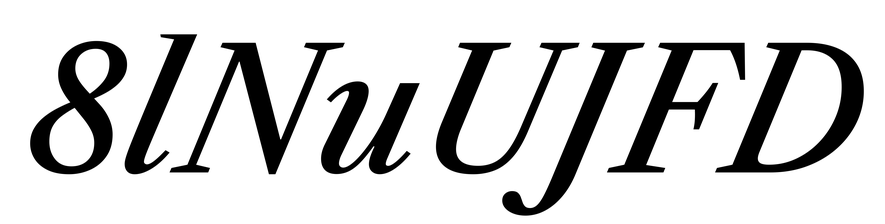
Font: LibreCaslonText-Italic_Medium_Italic